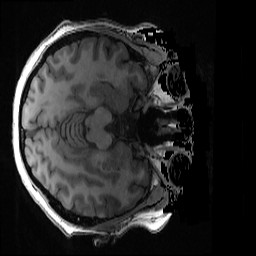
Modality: T1w
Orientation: axial
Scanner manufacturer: ge
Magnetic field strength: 3 T
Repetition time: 0.008164 s
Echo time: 0.003184 s